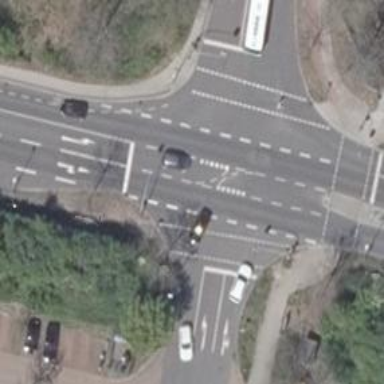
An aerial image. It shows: Tertiary road with asphalt surface. There is cycle lane on the left side.